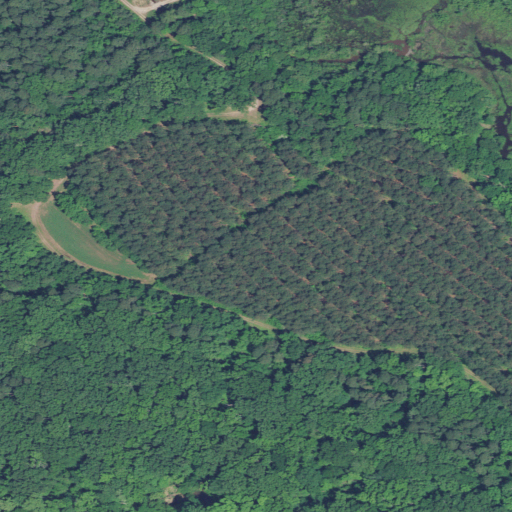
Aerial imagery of mountain in South Carolina named Beattie Hill containing woody wetlands, evergreen forest, and open water